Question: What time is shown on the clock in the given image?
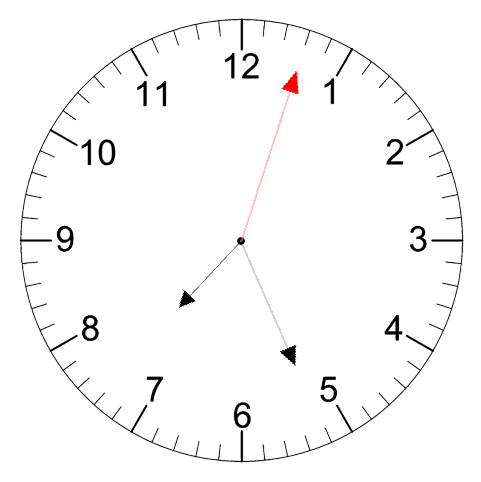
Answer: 07:26:03